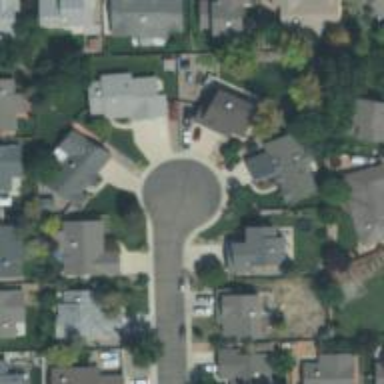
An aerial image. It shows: Residential road with asphalt surface and separate sidewalk.